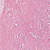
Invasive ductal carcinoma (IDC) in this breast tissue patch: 1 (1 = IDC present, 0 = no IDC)